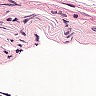
Metastatic tissue present: no